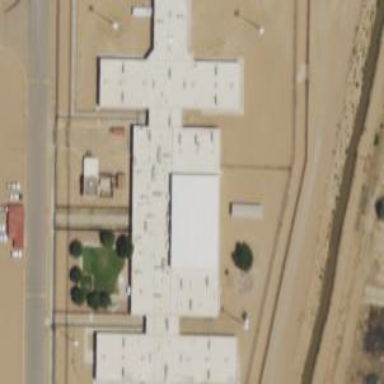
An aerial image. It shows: Prison building.